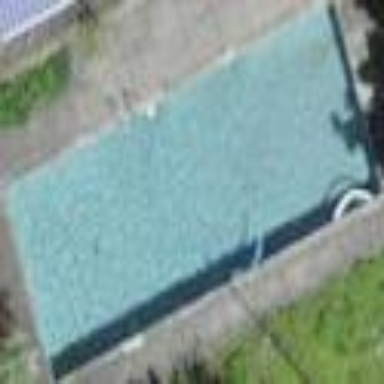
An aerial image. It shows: Swimming pool located in leisure land.